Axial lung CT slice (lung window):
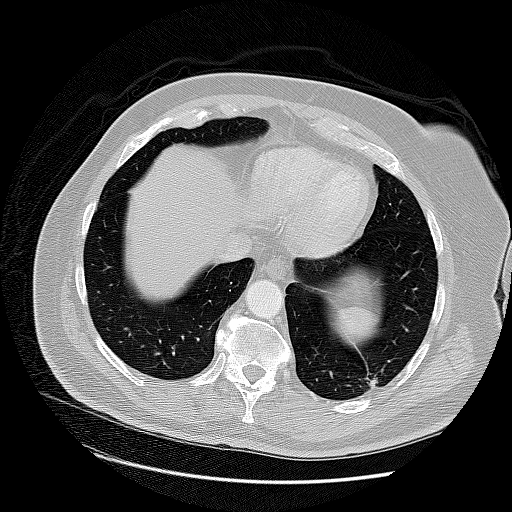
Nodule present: no